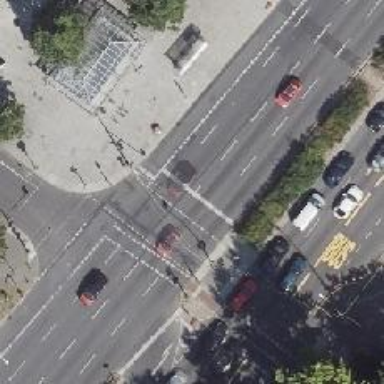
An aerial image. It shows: Road with traffic signals.